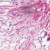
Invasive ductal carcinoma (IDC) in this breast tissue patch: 0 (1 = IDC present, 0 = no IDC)